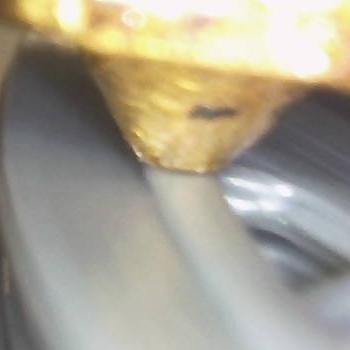
Flow rate: 208%